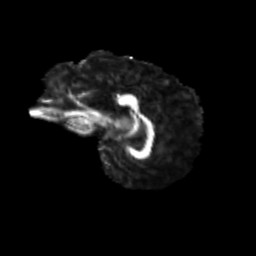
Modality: FA
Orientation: sagittal
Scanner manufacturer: siemens
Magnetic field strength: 3 T
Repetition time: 9.2 s
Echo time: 0.084 s